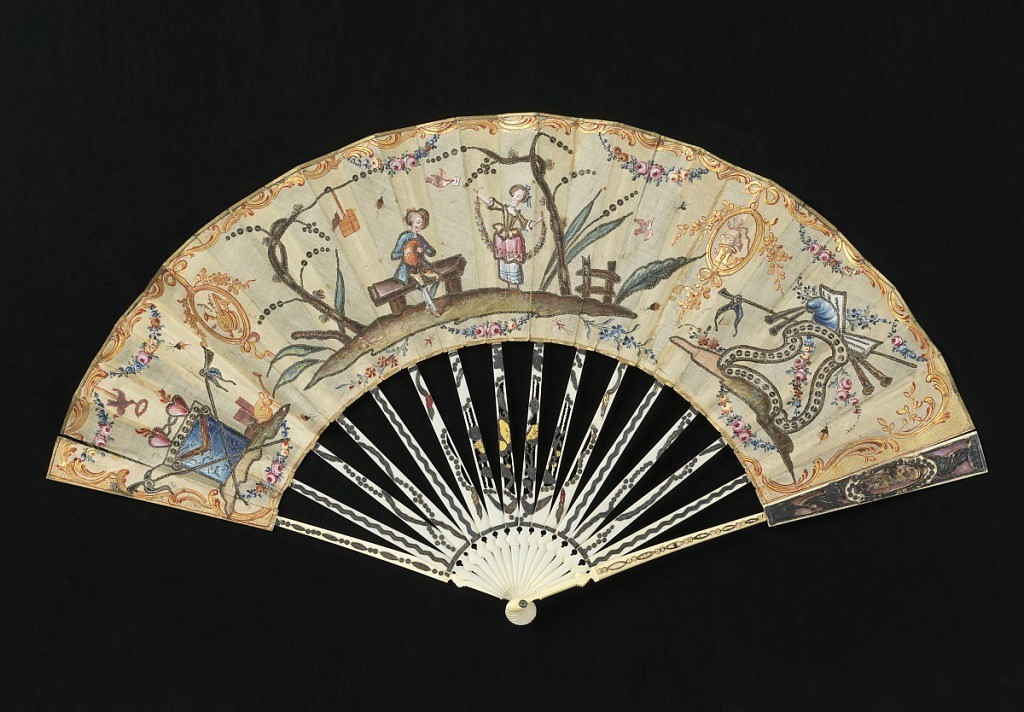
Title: Pleated fan
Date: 1750–1780
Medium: Linen leaf painted with gouache and embroidered with metallic yarns in chain stitch and sequins; carved, incised and pierced ivory sticks with applied metallic foil
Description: Pleated fan. Linen leaf painted with gouache.  Design showing a central scene of a young man seated on a bench near a standing woman holding a long floral garland. A bird flies above them carrying a note in its beak. Altar of love at the left and a cartouche with trophies at right. Design outlined in silvered chain stitch. Embroidered with spangles. Gilt flourishes near the edges and gilt medallions on either side of the central scene. Sequins on trees and cartouche. Carved and gilded ivory sticks with silver and touches of red.